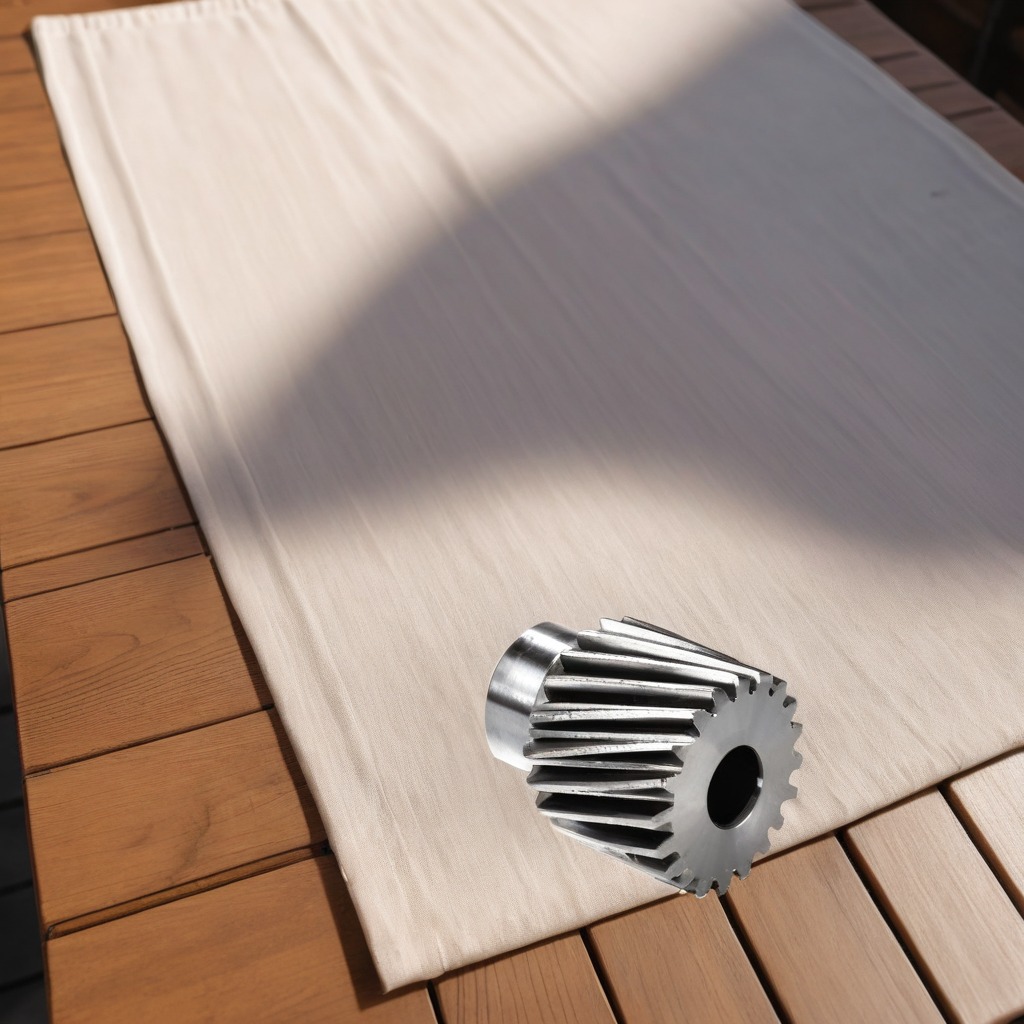
A steel gear with teeth is lying on a wooden table in an outdoor workshop during daytime bright natural light soft shadows worn but beneath the cloth.